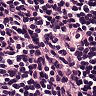
Metastatic tissue present: no